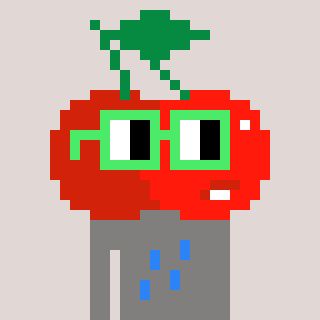
a pixel art character with square light green glasses, a cherry-shaped head and a bluegrey-colored body on a warm background